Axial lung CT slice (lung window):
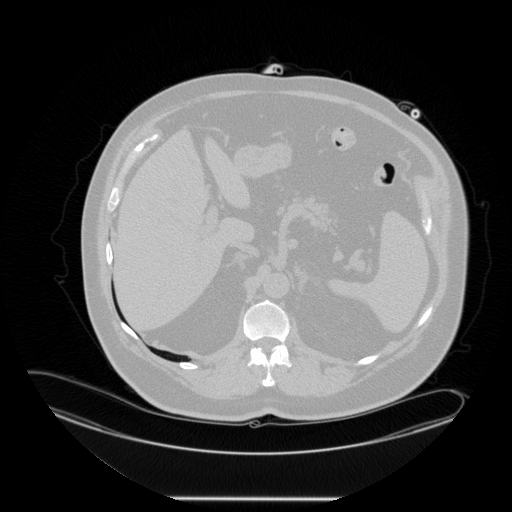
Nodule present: no